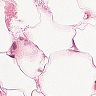
Metastatic tissue present: no